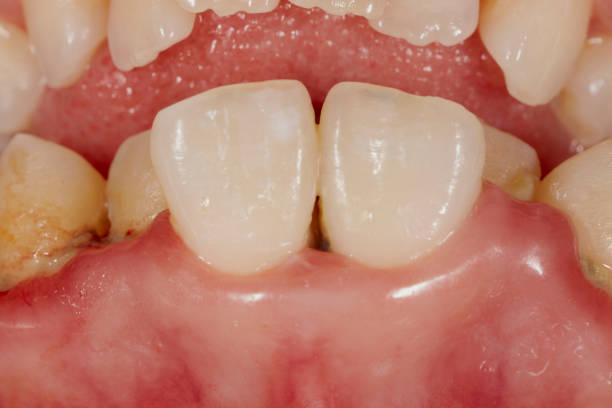
Condition: Gingivitis